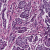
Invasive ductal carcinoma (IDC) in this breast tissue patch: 1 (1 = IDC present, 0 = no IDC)